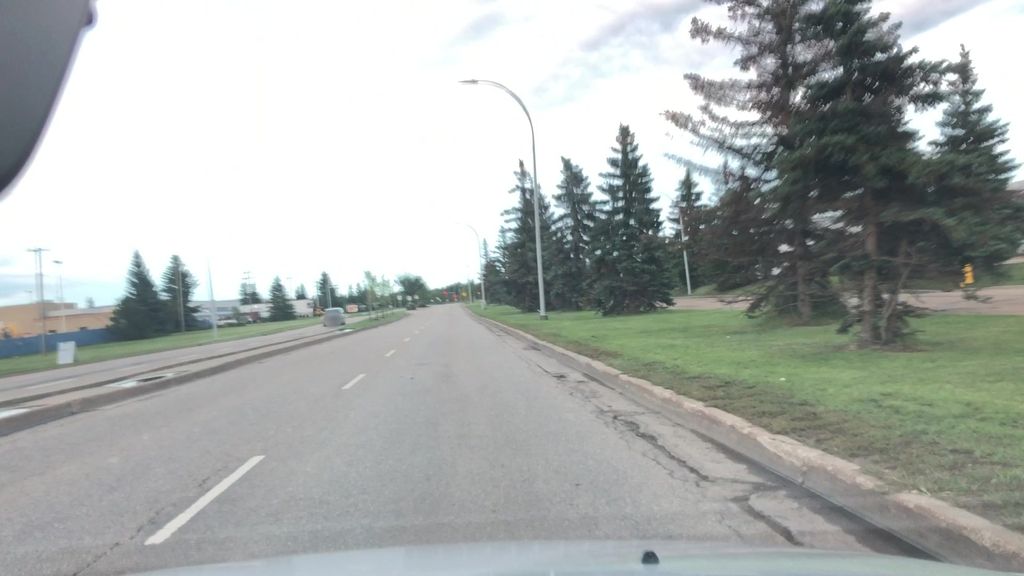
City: edmonton